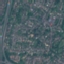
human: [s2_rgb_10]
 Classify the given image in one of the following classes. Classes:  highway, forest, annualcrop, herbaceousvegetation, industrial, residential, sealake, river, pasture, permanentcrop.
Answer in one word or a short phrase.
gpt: Residential